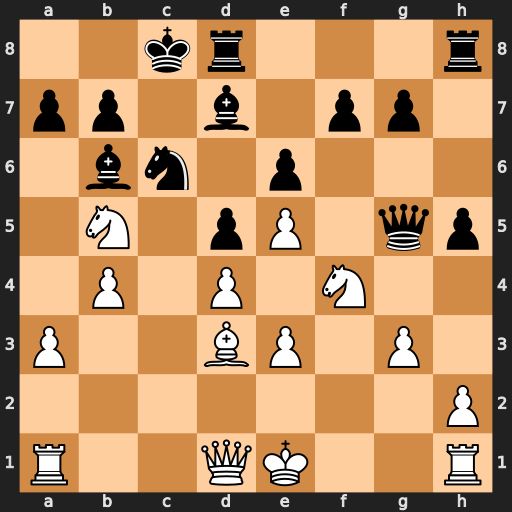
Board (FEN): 2kr3r/pp1b1pp1/1bn1p3/1N1pP1qp/1P1P1N2/P2BP1P1/7P/R2QK2R
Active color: w
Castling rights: KQ
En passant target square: -
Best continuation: Nd6+ Kb8 Nxf7